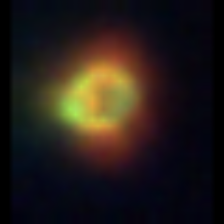
Taxon: NanoPlankton
Group: Other